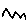
Label: zigzag